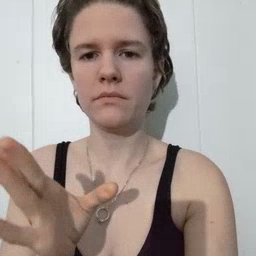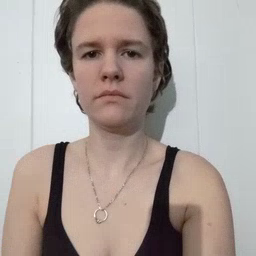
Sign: hate